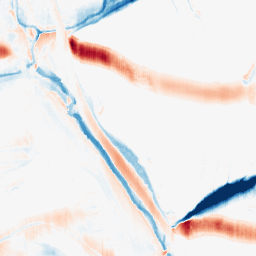
Category: morphological
Decomposition family: morphological_ellipse
Decomposition parameters: operation: average
width: 30
height: 5
Upsampling method: regularized
Upsampling parameters: scale: 4
lambda_reg: 0.01
Upsampling scale: 4